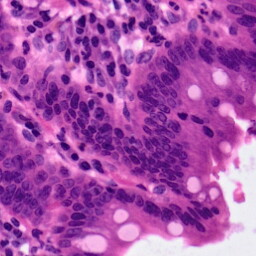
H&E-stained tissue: Pancreatic